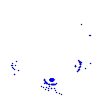
Particle: kaon